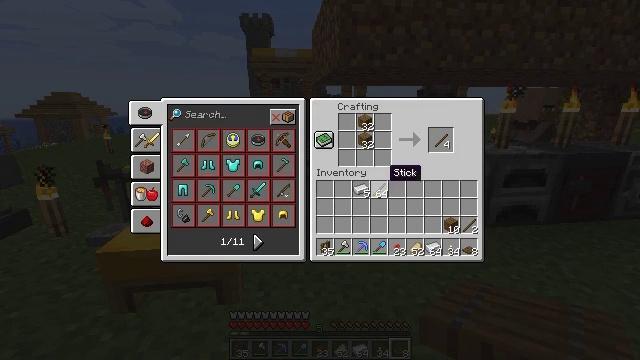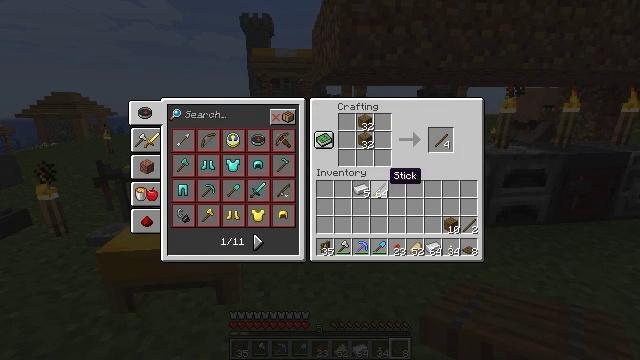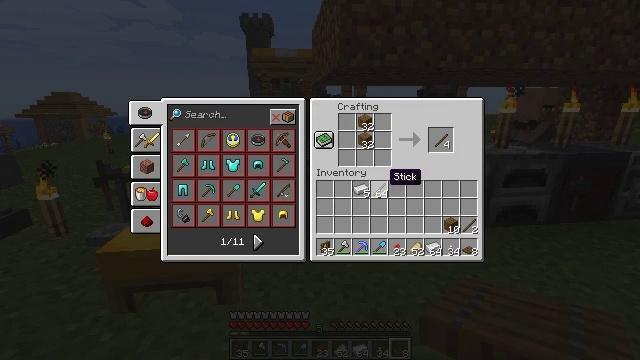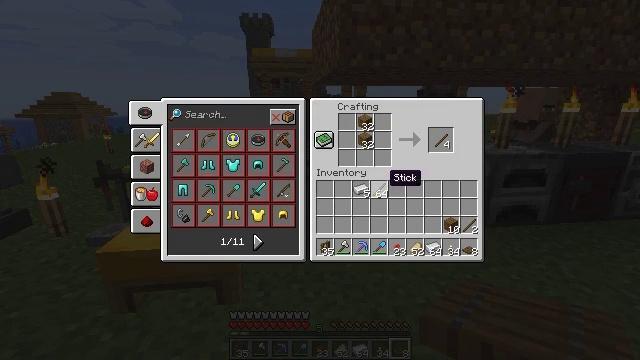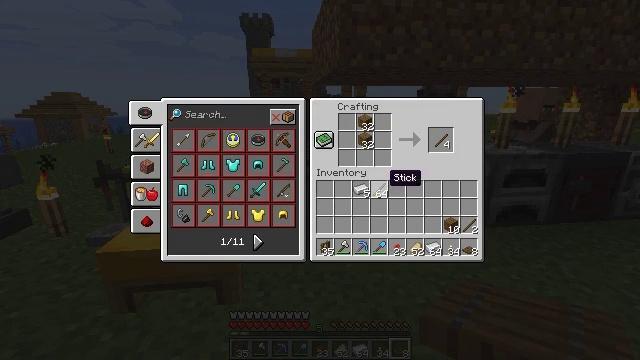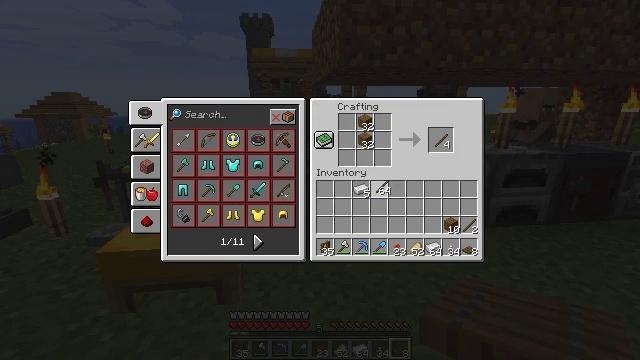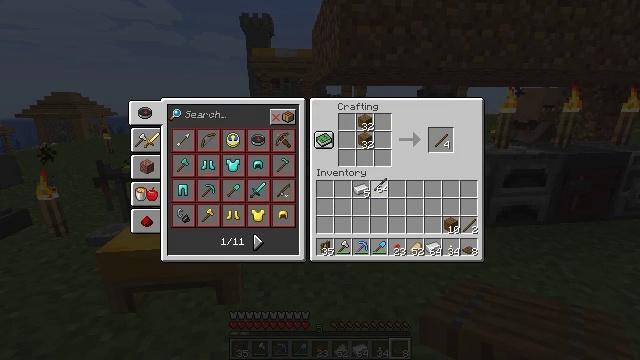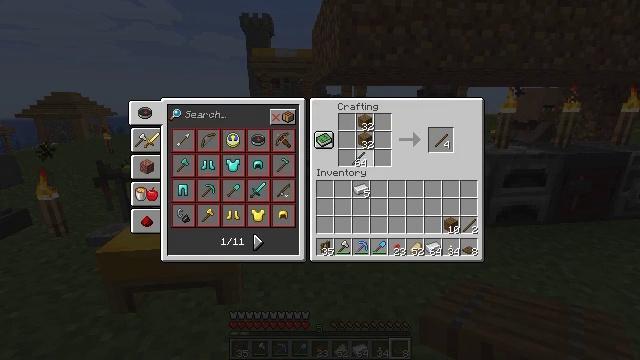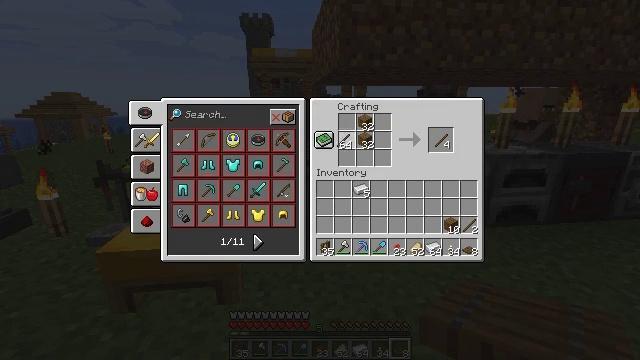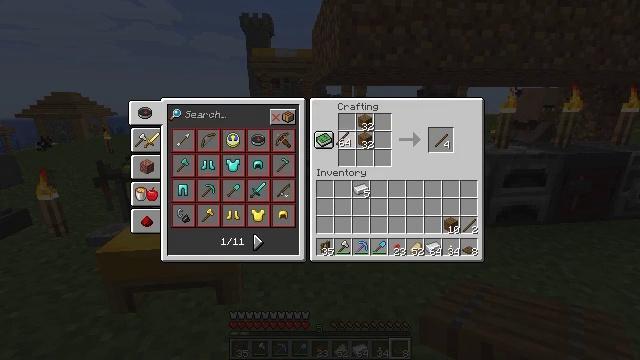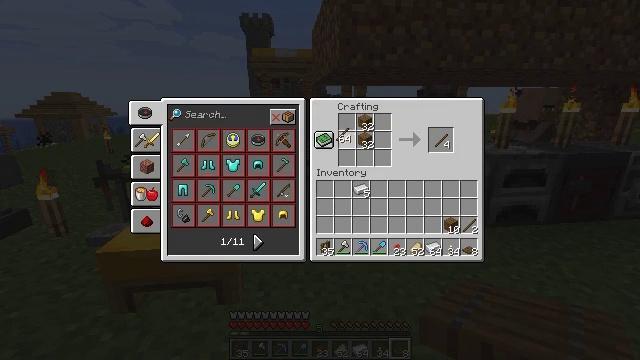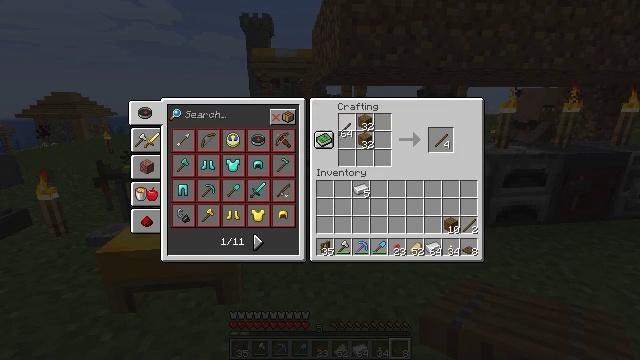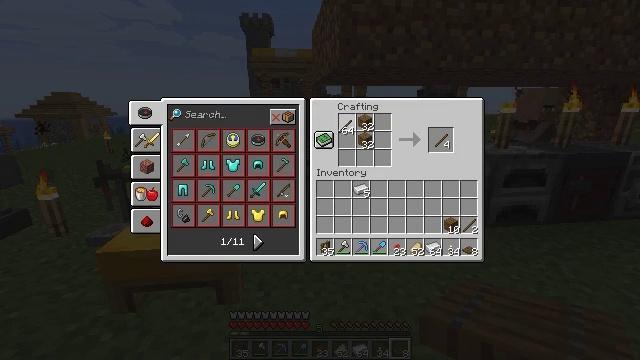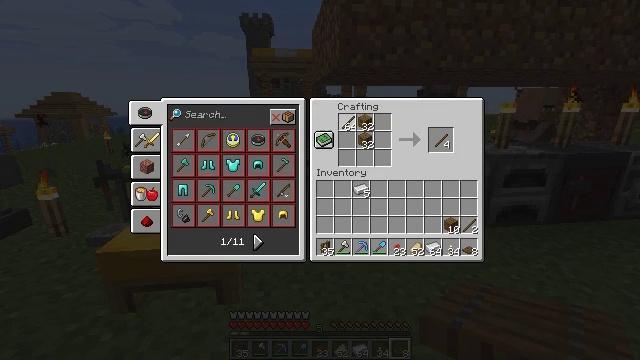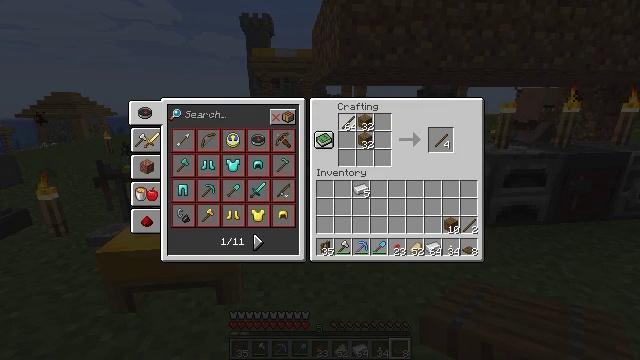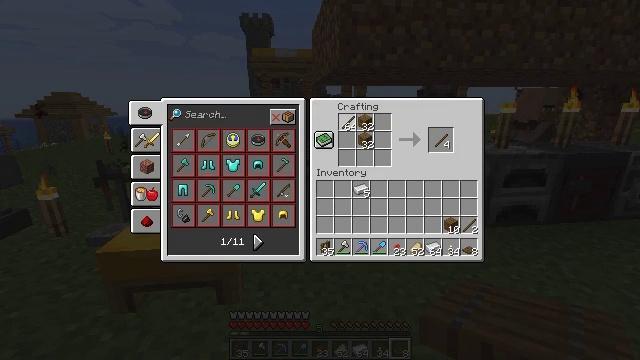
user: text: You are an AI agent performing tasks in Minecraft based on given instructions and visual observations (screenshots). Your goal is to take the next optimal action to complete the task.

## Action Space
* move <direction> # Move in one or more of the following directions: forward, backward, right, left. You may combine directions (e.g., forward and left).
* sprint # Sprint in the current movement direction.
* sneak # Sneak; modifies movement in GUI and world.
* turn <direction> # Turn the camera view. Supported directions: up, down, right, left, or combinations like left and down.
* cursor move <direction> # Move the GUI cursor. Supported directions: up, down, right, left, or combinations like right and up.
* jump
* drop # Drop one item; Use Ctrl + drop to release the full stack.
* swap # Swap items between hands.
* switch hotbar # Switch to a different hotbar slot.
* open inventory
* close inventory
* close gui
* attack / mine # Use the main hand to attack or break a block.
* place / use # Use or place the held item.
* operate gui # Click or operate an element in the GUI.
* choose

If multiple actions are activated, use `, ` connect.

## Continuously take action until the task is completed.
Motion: motion action
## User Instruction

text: With the crafting table, create a spruce fence gate from sticks and planks.
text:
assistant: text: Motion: no_op
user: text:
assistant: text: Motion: no_op
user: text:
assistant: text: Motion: no_op
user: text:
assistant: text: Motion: no_op
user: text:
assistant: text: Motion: operate gui
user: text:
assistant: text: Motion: operate gui
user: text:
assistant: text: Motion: cursor move left and up
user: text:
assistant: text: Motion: cursor move left and up
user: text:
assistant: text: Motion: no_op
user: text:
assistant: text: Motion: no_op
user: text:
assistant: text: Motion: no_op
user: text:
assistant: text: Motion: no_op
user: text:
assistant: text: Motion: no_op
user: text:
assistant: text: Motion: no_op
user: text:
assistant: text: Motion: operate gui
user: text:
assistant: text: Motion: operate gui
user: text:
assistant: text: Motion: operate gui
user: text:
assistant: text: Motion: operate gui
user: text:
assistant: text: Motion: no_op
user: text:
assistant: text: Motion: no_op
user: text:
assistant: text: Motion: no_op
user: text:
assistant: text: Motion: choose
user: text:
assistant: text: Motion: choose
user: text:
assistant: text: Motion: no_op
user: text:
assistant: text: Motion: cursor move down
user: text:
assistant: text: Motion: cursor move down
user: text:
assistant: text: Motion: no_op
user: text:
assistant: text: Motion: no_op
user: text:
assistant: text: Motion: operate gui
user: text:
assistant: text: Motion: operate gui